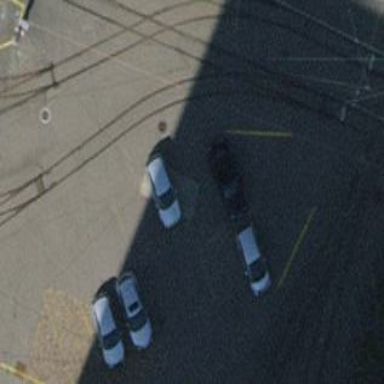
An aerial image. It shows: Parking area with asphalt surface.